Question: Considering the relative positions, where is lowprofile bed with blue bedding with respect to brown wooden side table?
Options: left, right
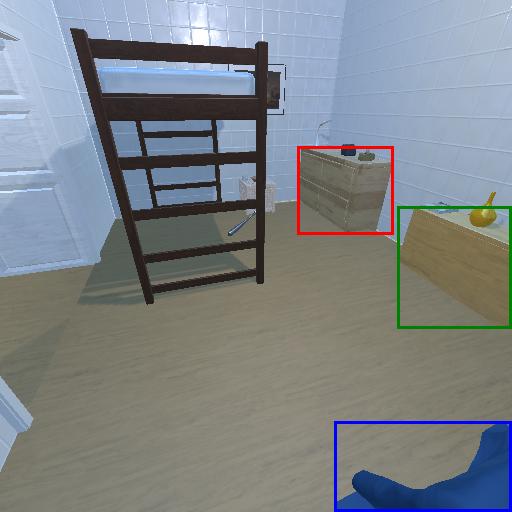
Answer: left